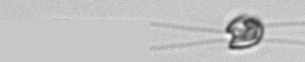
Label: flagellate_morphotype1